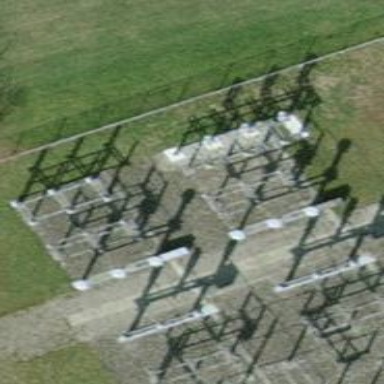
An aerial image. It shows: Insulator used in power equipment.